Frequency: 99900
Velocity: 0,3100
Power: 46,1
Pulse duration: 0,0000001
Pass count: 1
Magnification: 10
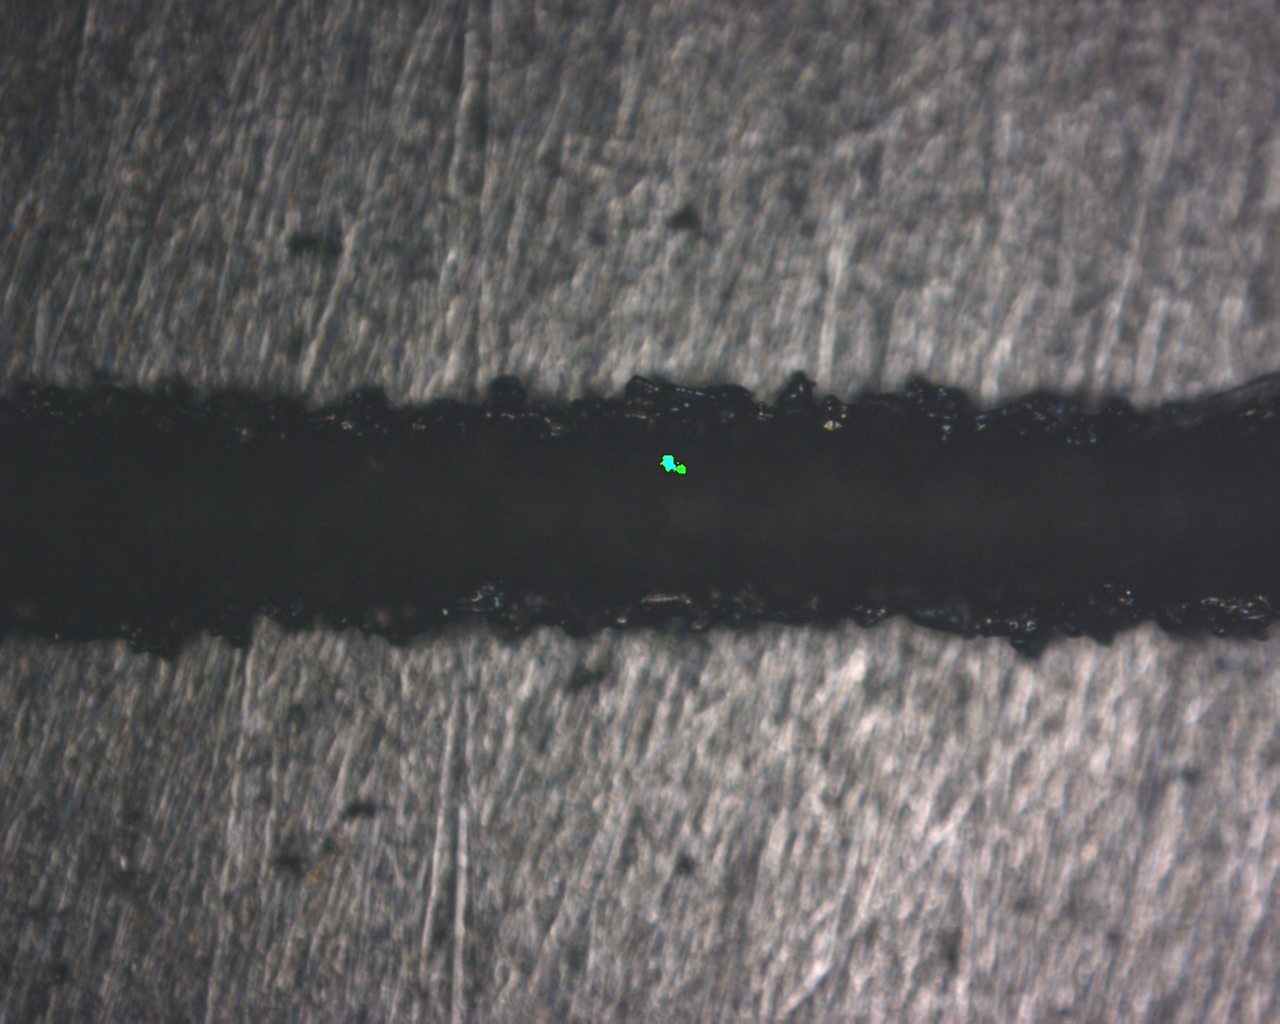
Measured width: 130.579
Other width: 119.7465